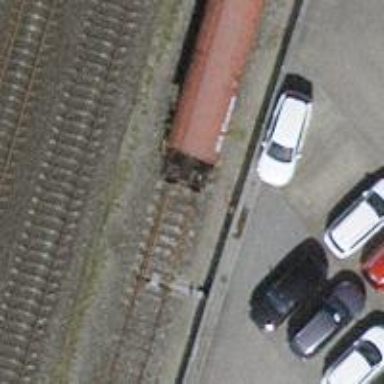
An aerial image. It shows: Railway switch.